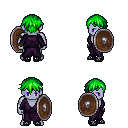
a pixel art fantasy rpg character, male body template, dark elf, purple skin, purple robe, metal pants, green short bangs hairstyle, ghillies, shield, four views (front, back, left, right), 2x2 character sprite sheet, small pixel art, hard edges, no anti-aliasing